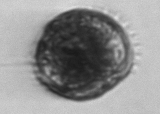
Label: Alexandrium_catenella